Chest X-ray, AP view. Patient: 26 years old, sex F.
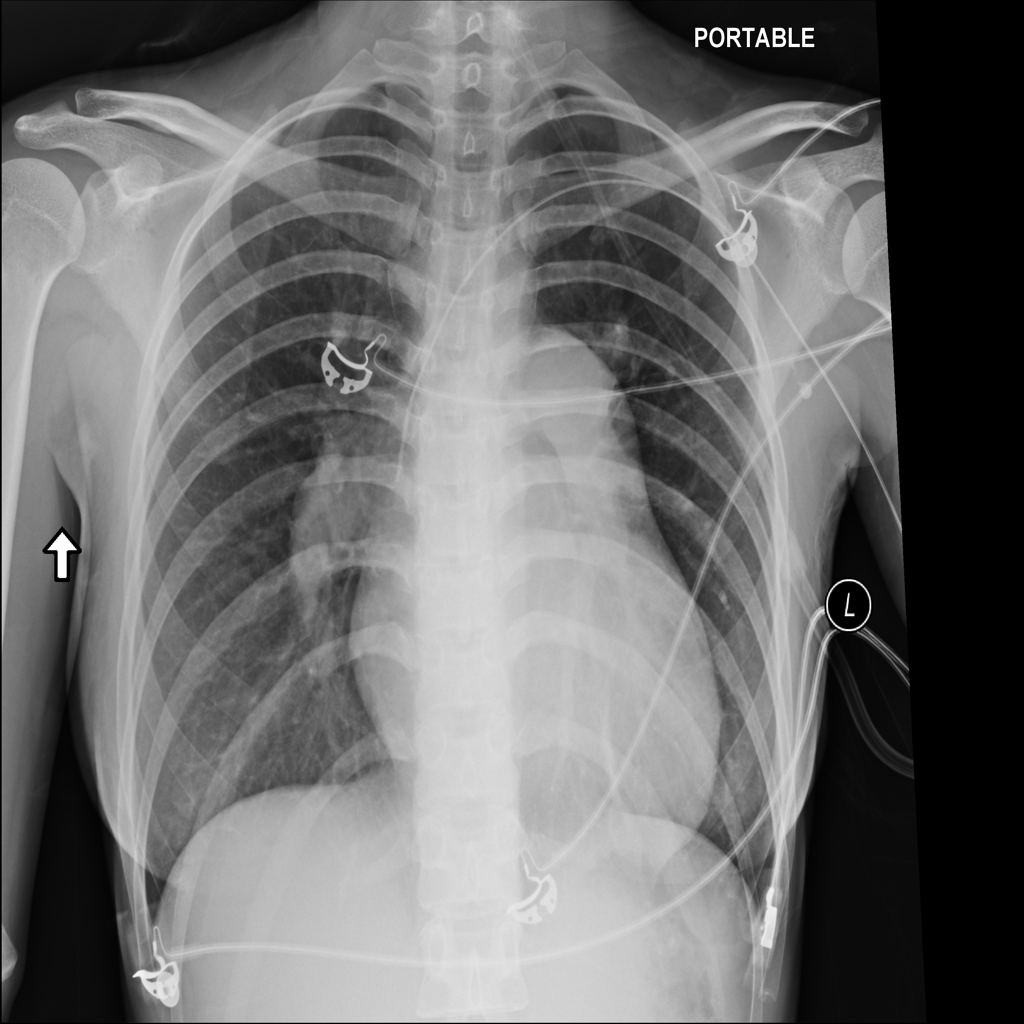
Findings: Cardiomegaly